Interaction volume radius: 10 \u00c5
Interaction volume height: 20 \u00c5
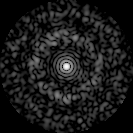
Disorder parameter: 0.8137